Question: I'm trying to add two directories to a git repo.
I can add them OK, but when trying to "commit", I get "nothing to commit".
I'm following the add->commit->push sequence, but in this case it doesn't seem to be working.
I have already pulled everything from the repo.
Any hints?
thanks!
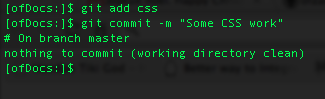
Answer: You will be able to commit as soon as you make a change to/add a file. Adding a directory to git can't be commited itself; you need to add/edit a file inside the directory.
Try adding something in css and comitting afterwards.